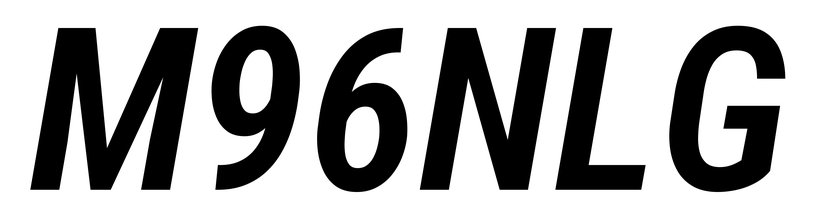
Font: Roboto-Italic_Condensed_SemiBold_Italic